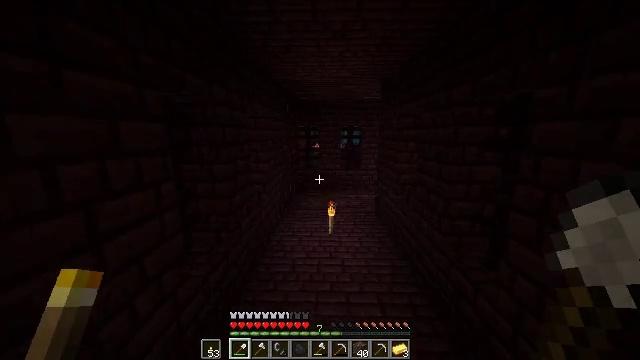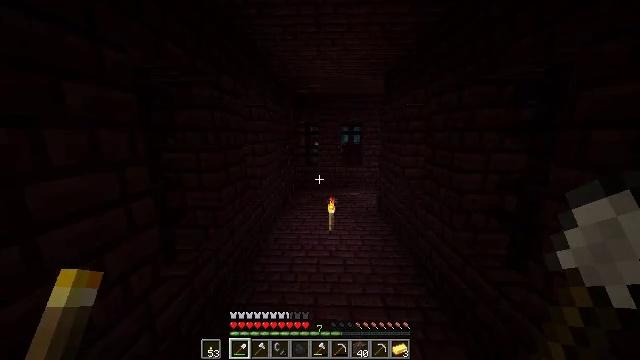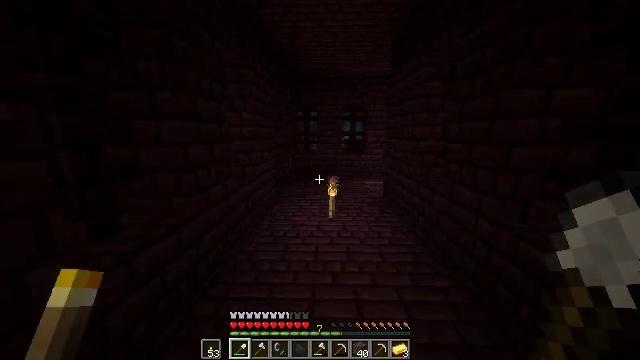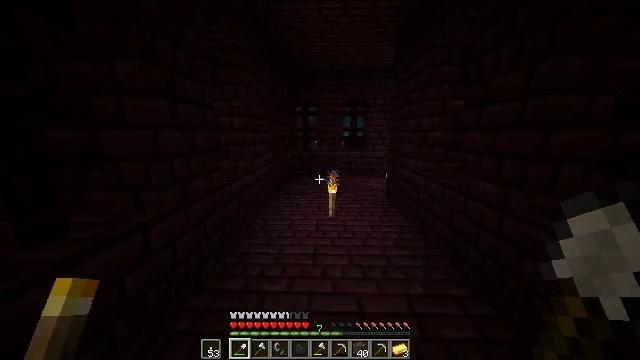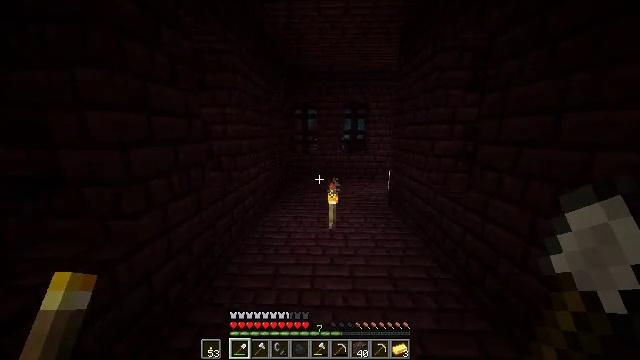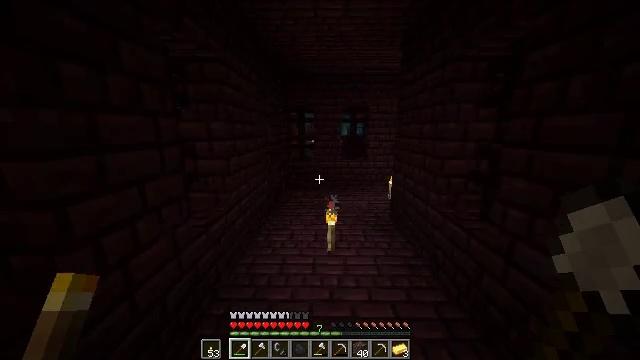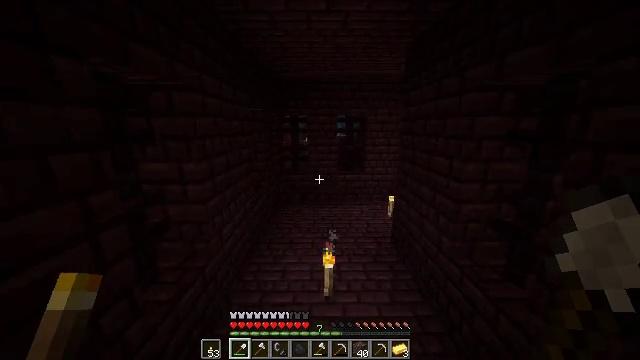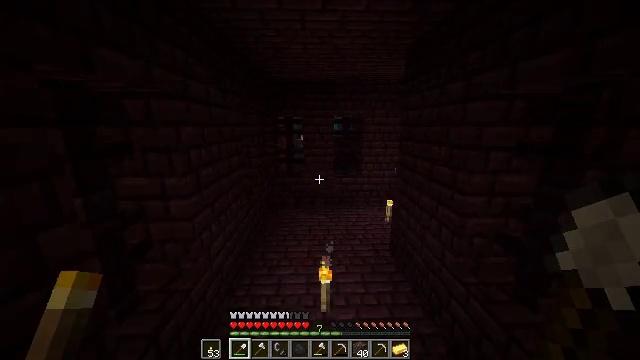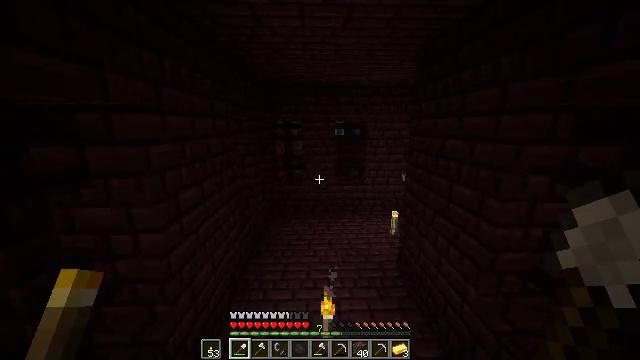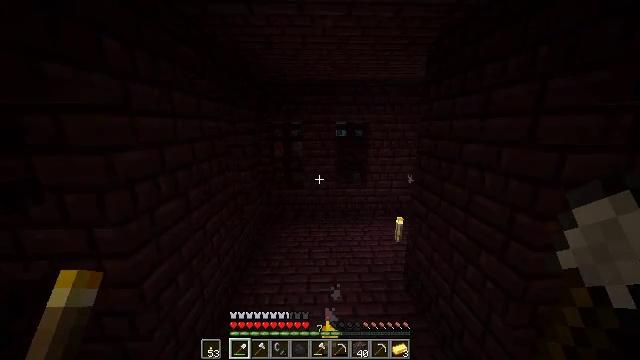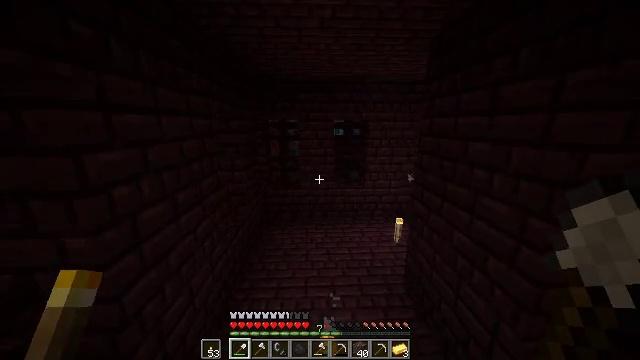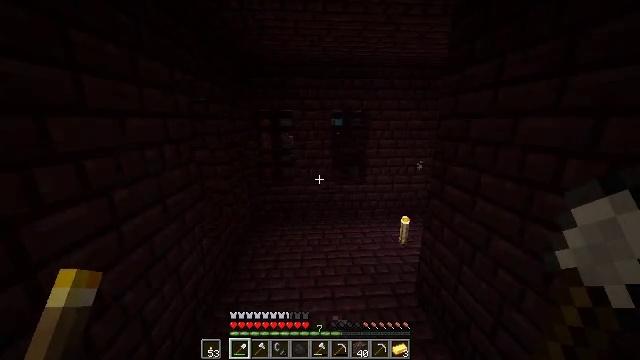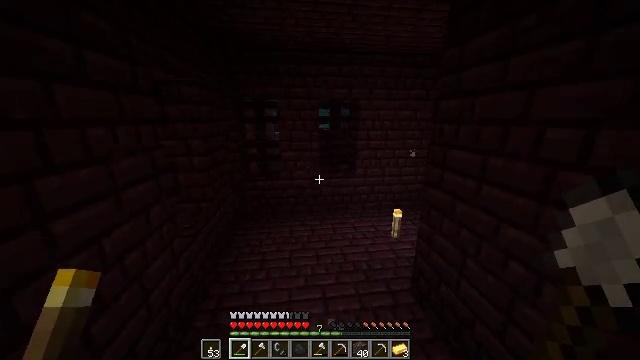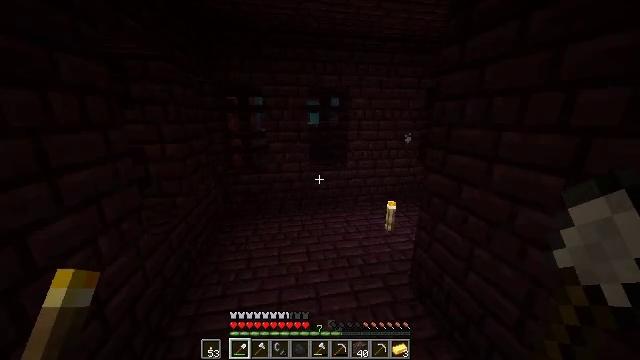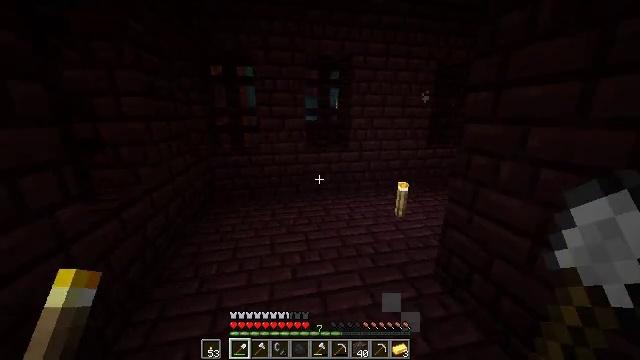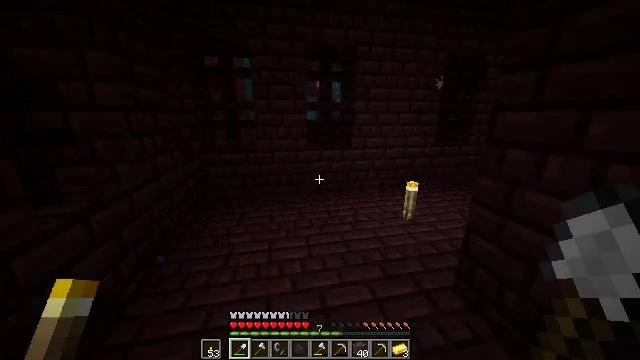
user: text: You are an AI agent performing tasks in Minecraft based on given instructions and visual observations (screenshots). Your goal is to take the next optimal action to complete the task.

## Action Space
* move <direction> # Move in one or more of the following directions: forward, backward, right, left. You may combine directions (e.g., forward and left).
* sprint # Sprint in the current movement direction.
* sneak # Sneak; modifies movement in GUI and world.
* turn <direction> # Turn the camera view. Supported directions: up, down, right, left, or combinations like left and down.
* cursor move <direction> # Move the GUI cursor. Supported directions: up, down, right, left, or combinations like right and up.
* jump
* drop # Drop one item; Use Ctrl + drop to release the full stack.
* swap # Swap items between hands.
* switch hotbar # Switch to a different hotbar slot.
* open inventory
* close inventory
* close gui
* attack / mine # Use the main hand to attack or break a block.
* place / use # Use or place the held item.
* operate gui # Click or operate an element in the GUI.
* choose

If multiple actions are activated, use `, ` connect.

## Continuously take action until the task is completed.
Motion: motion action
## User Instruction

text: Hunt the magma cube.
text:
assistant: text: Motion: move forward, jump
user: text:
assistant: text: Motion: move forward, jump
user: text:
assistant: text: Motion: move forward, sprint, jump
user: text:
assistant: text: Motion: move forward, sprint, jump
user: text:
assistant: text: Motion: move forward, sprint, jump
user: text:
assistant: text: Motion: move forward, sprint, turn right, jump
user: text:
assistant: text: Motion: move forward, turn right, jump
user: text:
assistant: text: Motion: move forward, jump
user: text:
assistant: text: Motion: move forward, jump
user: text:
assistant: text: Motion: move forward, jump
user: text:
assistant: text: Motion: move forward, turn right, jump
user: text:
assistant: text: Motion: move forward, turn right, jump
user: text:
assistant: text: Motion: move forward, turn right, jump
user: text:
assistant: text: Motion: move forward, turn right, jump
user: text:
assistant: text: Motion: move forward, sprint, jump
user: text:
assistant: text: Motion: move forward, sprint, jump
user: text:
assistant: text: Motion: move forward, sprint, turn right, jump
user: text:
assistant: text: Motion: move forward, sprint, turn right, jump
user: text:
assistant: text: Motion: move forward, turn right, jump
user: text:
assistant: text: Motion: move forward, turn right, jump
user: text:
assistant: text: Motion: move forward, turn right, jump
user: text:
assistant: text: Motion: move forward, turn right, jump
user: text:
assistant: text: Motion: move forward, turn right, jump
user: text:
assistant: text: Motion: move forward, sprint, turn right, jump
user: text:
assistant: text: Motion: move forward, sprint, turn right, jump
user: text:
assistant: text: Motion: move forward, sprint, turn right, jump
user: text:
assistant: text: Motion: move forward, sprint, turn right, jump
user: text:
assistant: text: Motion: move forward, sprint, turn right, jump
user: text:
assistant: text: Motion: move forward, jump
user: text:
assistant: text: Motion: move forward, jump